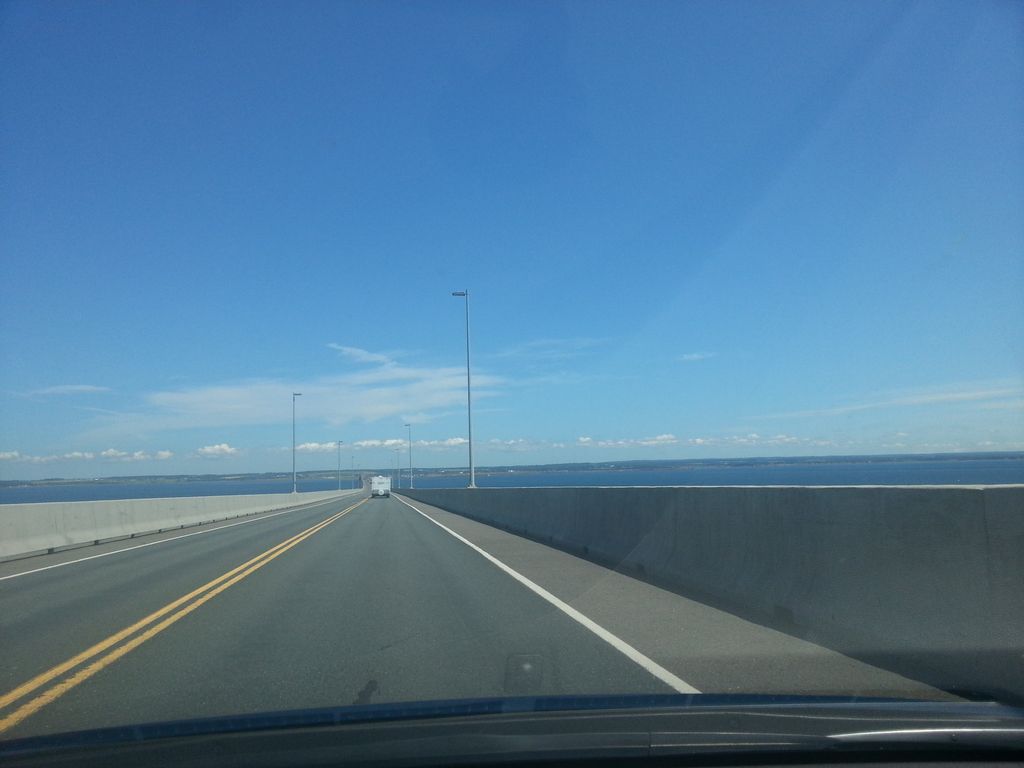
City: charlottetown